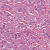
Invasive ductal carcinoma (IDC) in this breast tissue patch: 1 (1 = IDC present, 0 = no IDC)